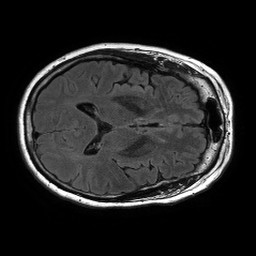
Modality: FLAIR
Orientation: axial
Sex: female
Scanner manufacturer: philips
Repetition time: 11 s
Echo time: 0.125 s